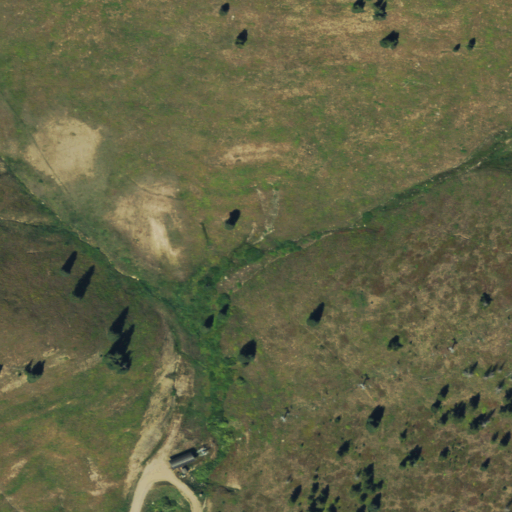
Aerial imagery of depression(s) in Colorado named Sunup Bowl containing shrub, deciduous forest, grassland, evergreen forest, and open development